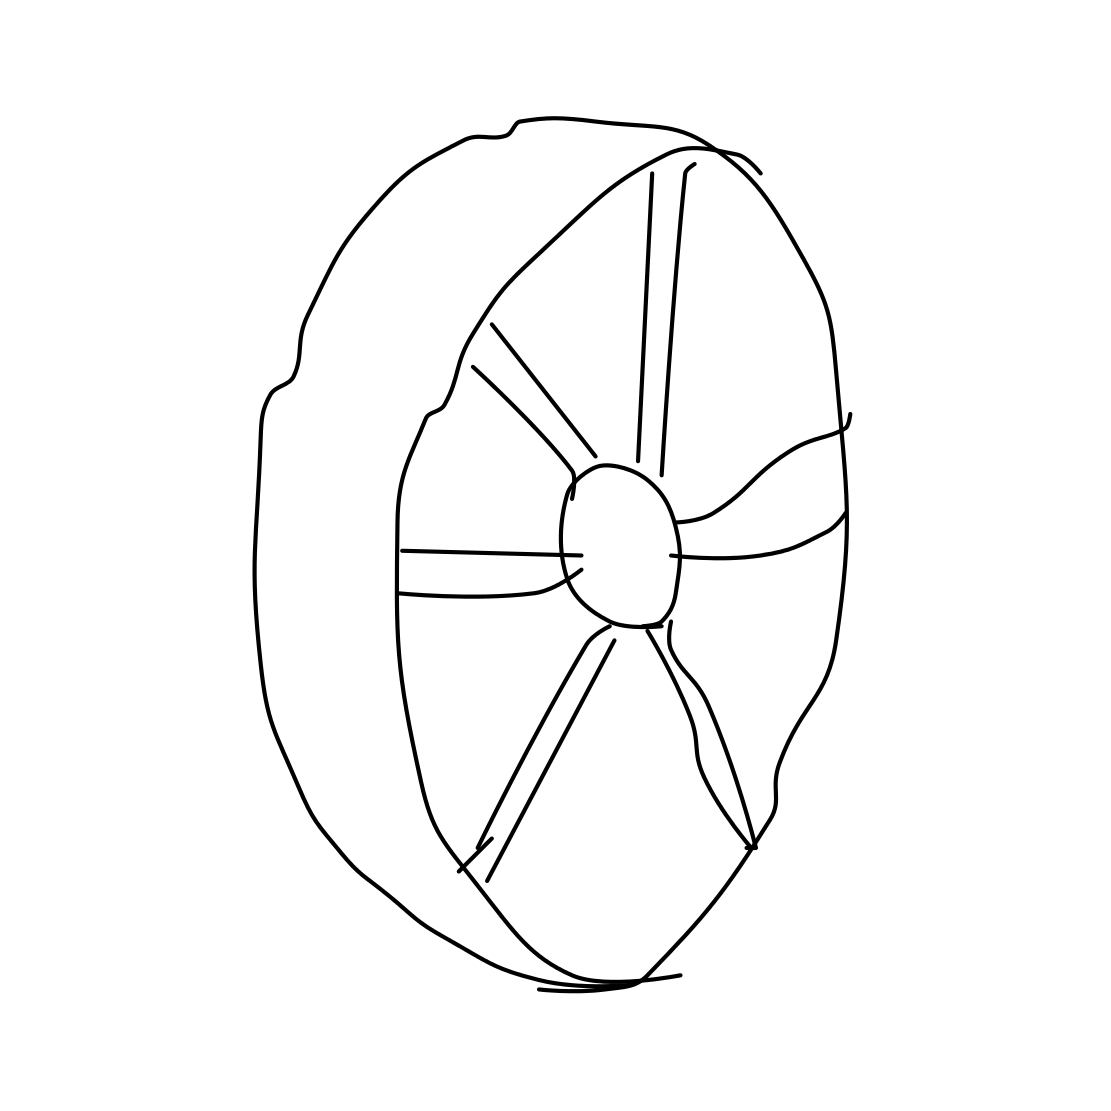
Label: tire